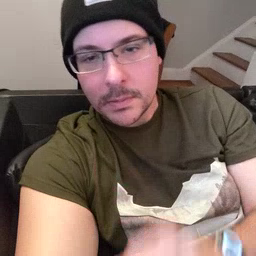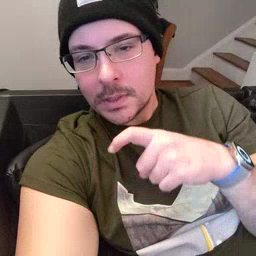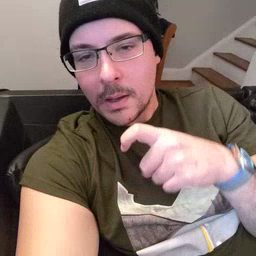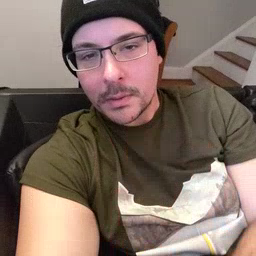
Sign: time